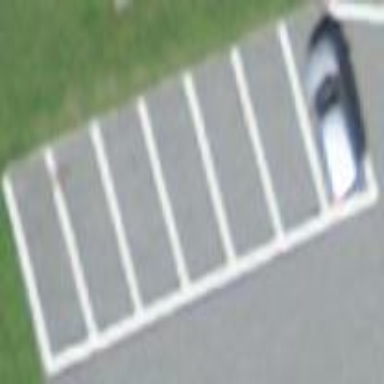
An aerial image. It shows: Parking available on the street side.